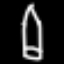
Label: pencil